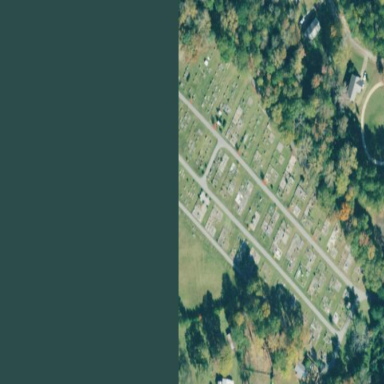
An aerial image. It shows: Cemetery.